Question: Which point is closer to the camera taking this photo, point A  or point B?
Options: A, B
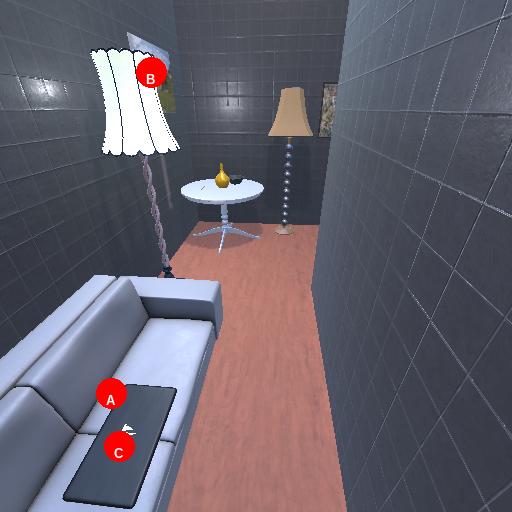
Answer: A